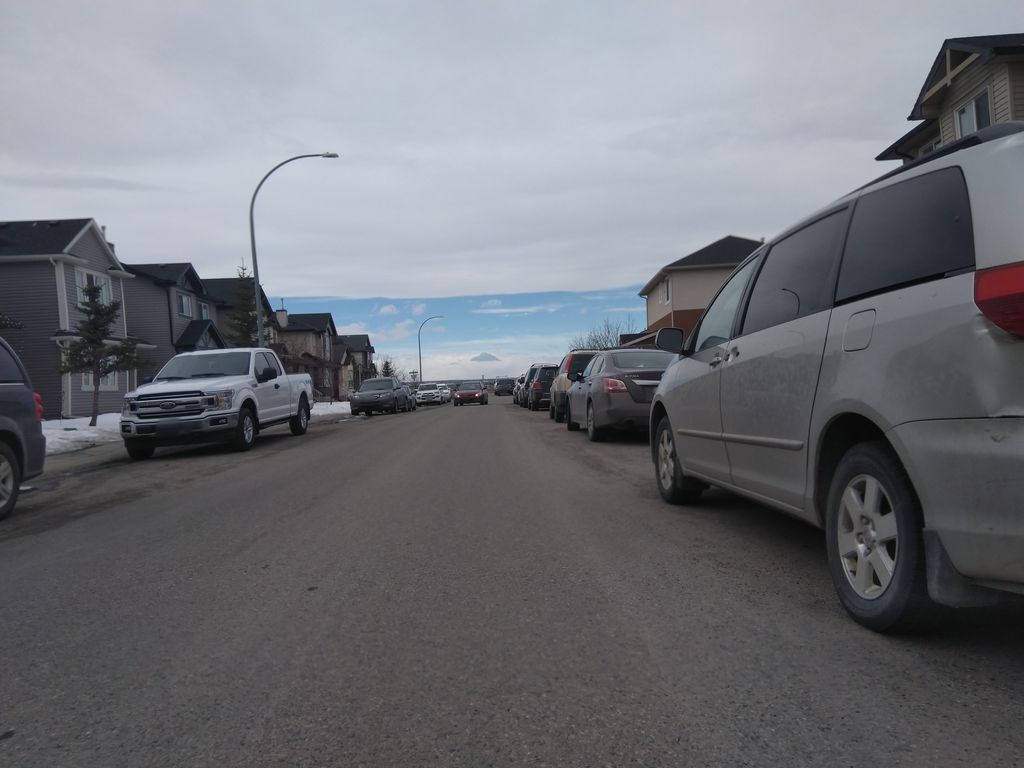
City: calgary